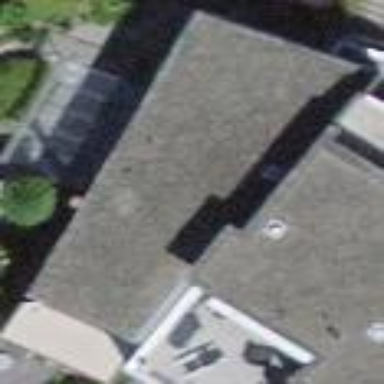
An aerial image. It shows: Terrace building.